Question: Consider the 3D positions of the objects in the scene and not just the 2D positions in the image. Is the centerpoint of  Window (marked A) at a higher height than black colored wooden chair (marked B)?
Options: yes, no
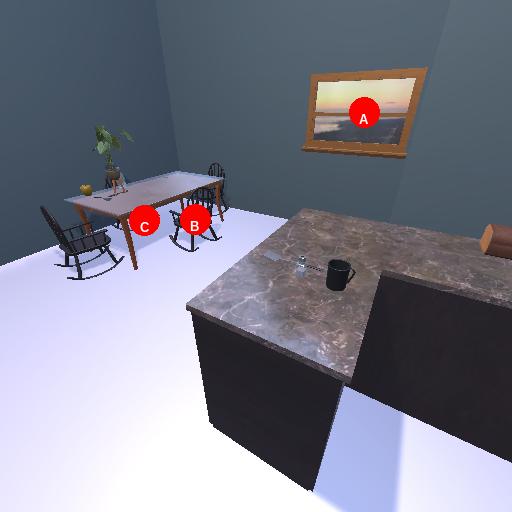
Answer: yes